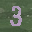
Label: 3